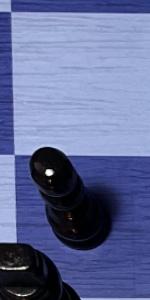
Label: Pawn_Black